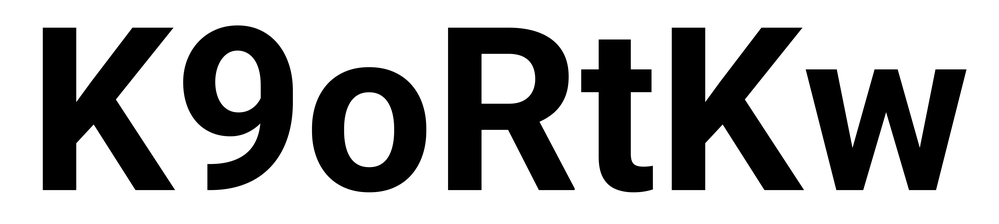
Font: Roboto_Bold